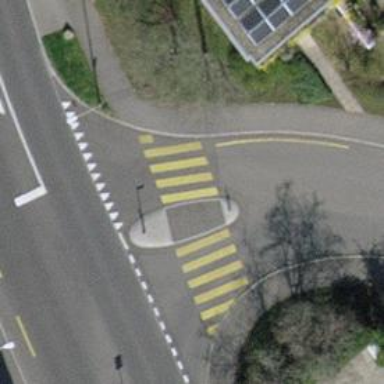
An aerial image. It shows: Kerb barrier.